Field crop: maize
Growth stage: 2
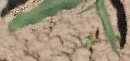
Species: maize